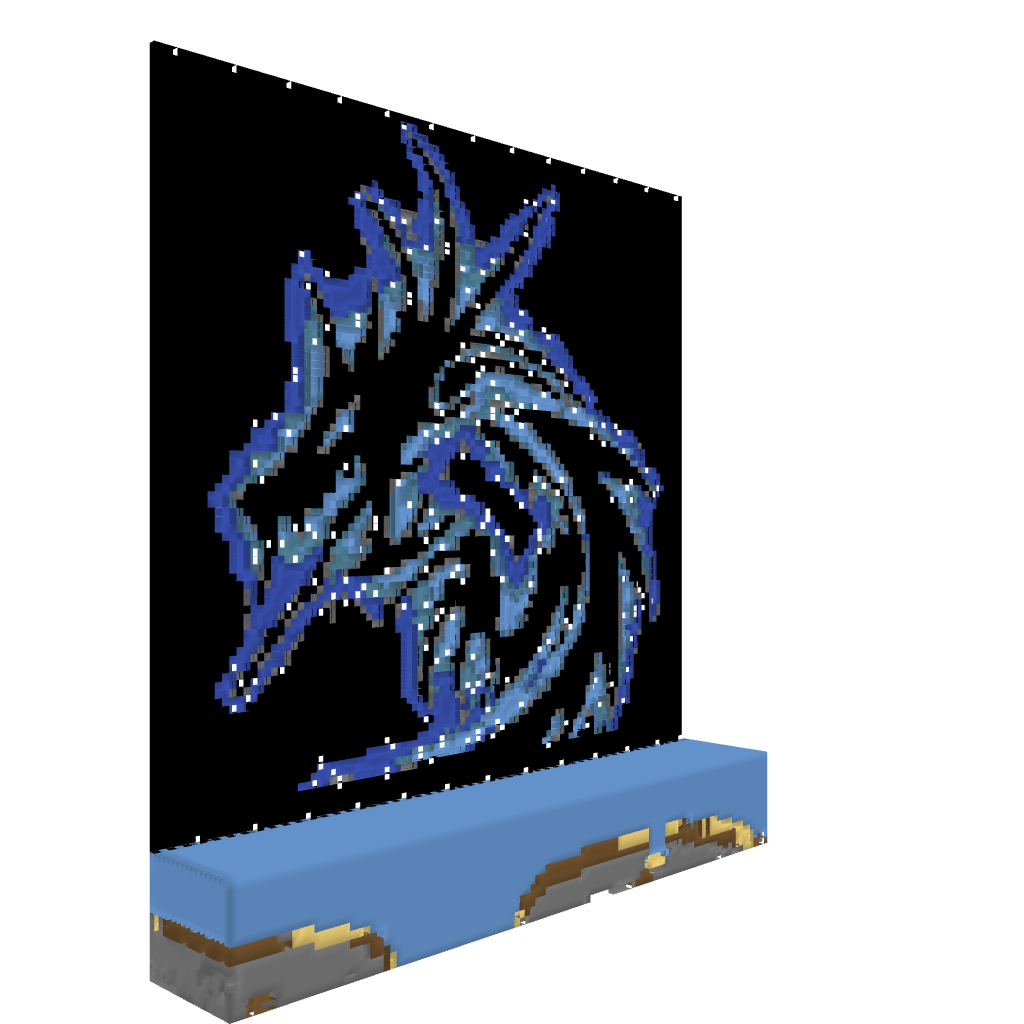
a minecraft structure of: Blue Dragon pixel high quality